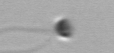
Label: flagellate